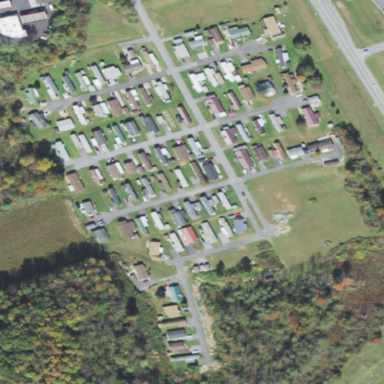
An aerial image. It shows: Residential area with mobile homes.